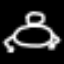
Label: frog